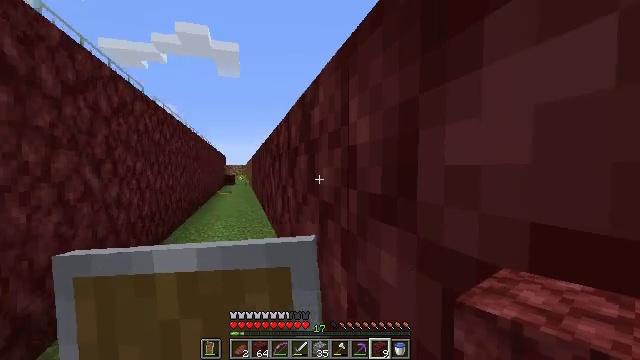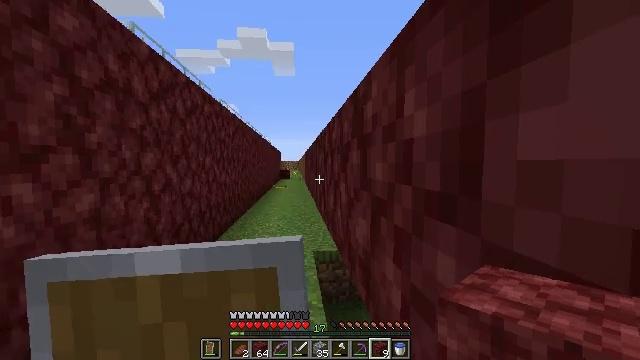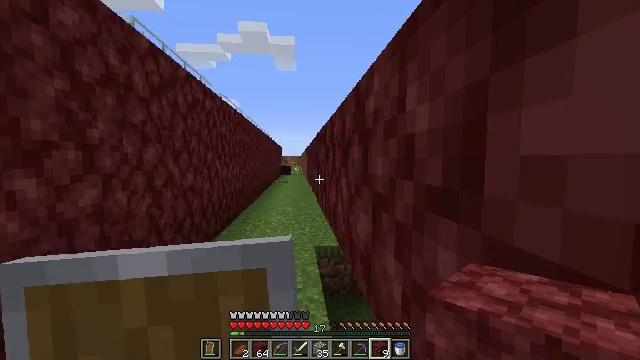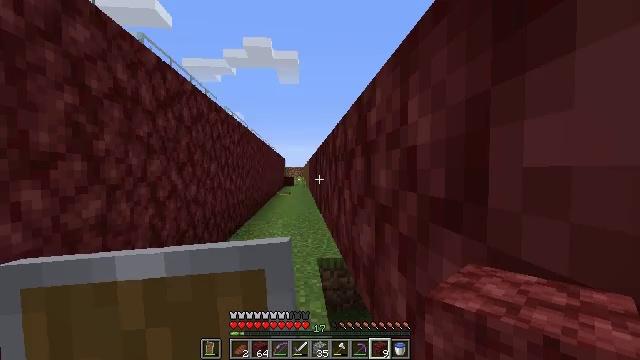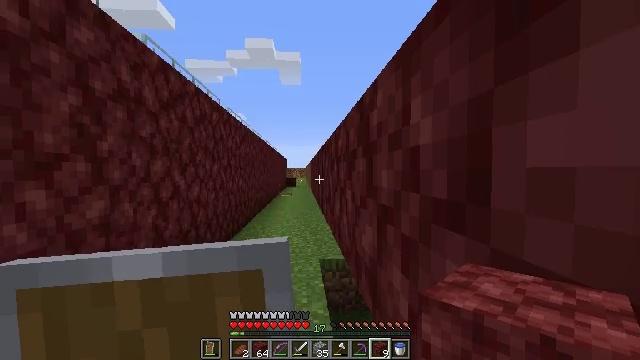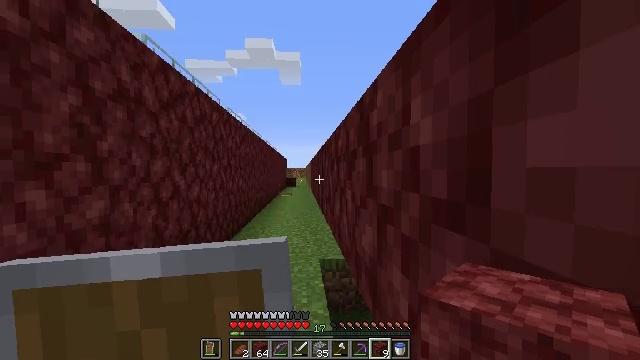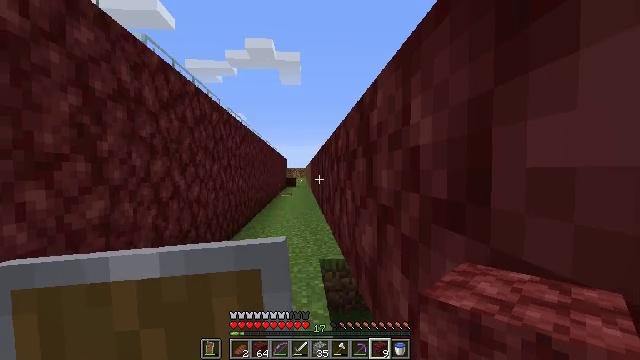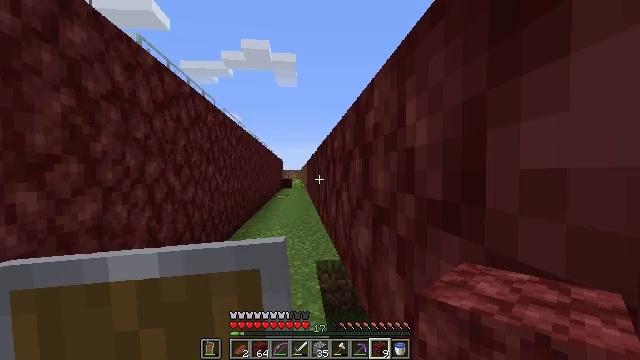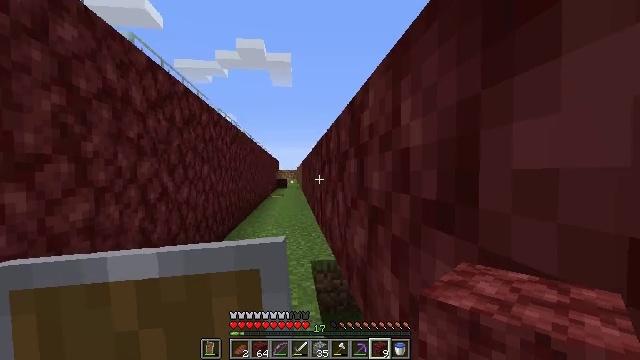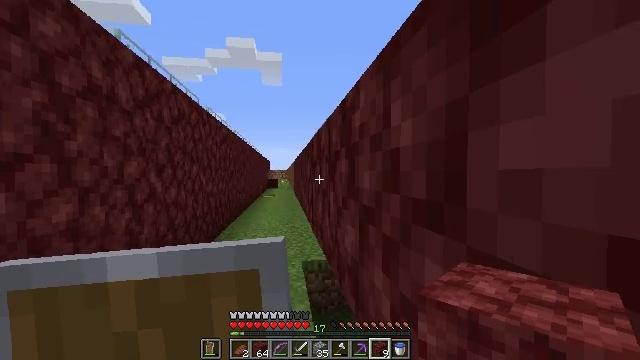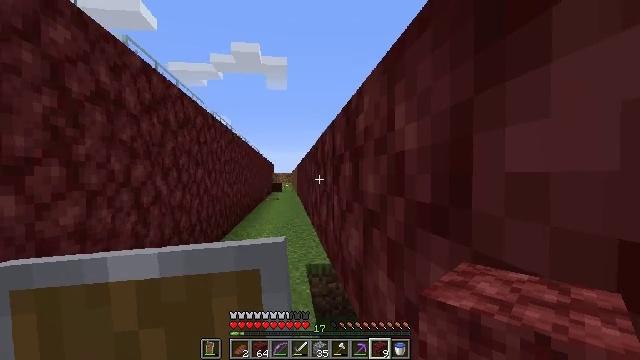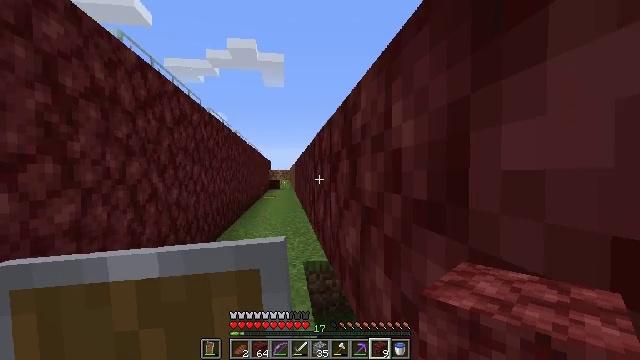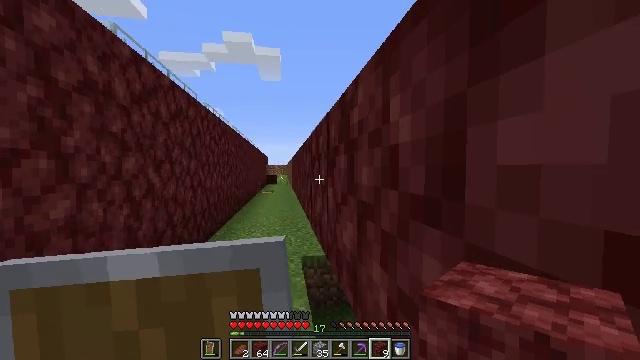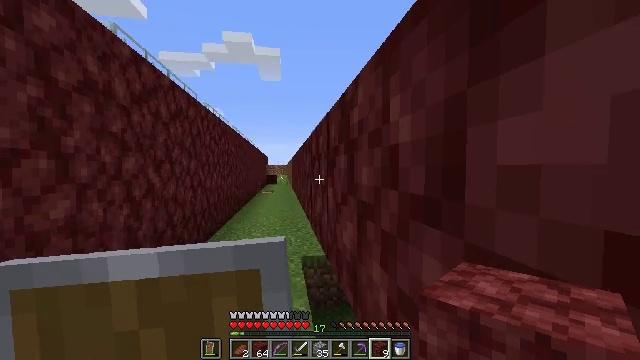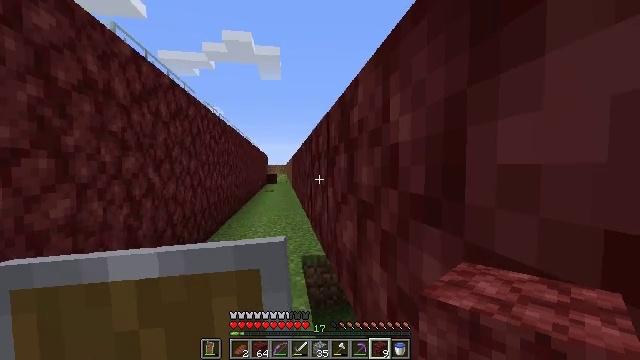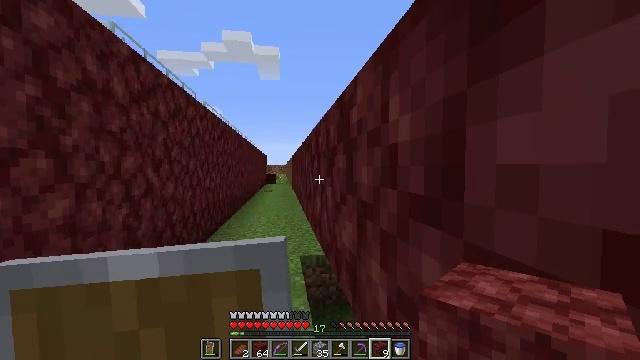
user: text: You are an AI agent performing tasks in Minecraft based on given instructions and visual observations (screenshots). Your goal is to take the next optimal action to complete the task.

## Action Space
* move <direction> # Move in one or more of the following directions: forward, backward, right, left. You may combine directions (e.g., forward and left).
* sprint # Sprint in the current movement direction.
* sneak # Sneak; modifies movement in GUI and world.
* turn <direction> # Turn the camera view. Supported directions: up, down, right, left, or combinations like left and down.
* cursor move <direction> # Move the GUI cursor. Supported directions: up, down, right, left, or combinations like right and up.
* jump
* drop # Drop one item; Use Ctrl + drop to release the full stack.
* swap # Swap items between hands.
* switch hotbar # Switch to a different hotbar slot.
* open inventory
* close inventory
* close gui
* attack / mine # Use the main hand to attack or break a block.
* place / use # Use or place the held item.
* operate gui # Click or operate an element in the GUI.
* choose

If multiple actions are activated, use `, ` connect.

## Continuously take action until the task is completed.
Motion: motion action
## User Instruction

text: Break the potato plant to gather potatoes.
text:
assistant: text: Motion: turn left and down
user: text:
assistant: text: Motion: turn down
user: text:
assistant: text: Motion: turn up
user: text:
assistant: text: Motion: no_op
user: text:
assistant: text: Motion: no_op
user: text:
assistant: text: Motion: no_op
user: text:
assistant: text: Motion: no_op
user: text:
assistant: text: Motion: turn right
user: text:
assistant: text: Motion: turn right
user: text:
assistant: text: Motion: no_op
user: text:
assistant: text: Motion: no_op
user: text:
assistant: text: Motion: turn down
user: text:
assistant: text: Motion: no_op
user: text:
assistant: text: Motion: no_op
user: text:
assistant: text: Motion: no_op
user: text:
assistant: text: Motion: no_op
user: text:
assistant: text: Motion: no_op
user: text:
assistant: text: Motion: no_op
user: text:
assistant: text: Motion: no_op
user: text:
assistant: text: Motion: no_op
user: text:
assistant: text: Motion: turn left
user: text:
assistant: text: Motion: no_op
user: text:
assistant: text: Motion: no_op
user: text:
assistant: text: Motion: no_op
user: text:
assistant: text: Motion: no_op
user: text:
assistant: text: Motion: no_op
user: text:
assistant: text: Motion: no_op
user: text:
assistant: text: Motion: no_op
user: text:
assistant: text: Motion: no_op
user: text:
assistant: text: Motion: no_op